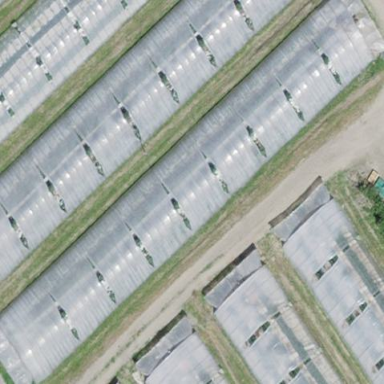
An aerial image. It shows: Greenhouse.